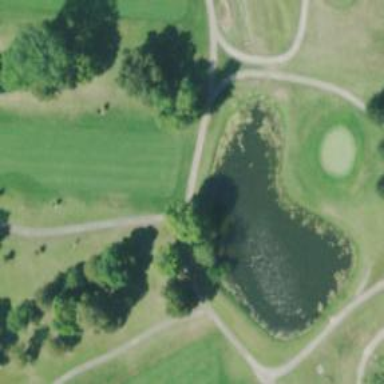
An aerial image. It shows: Service road used as golf cart path.